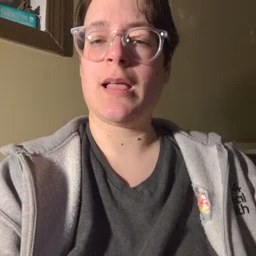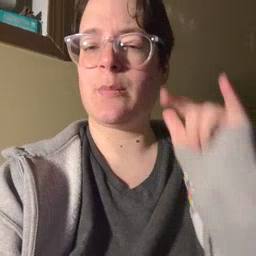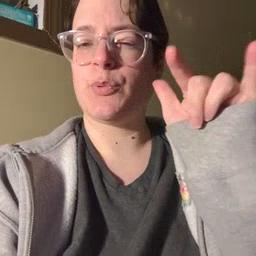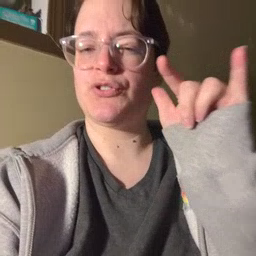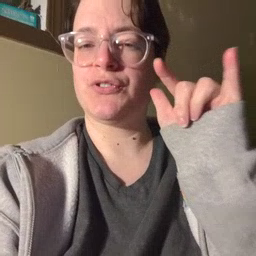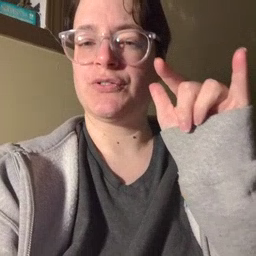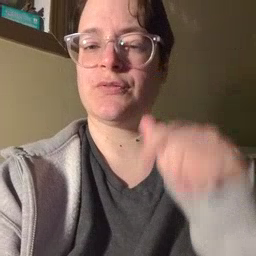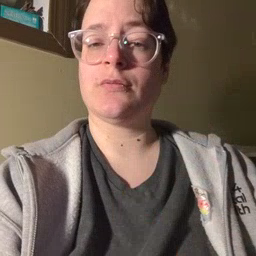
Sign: airplane